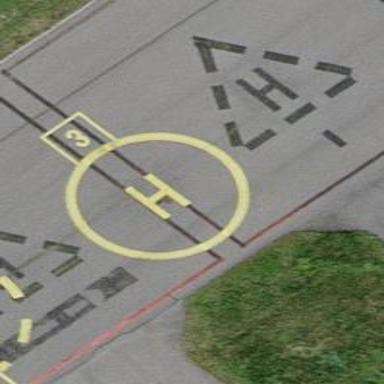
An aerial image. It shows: Image showing helipad at airport.